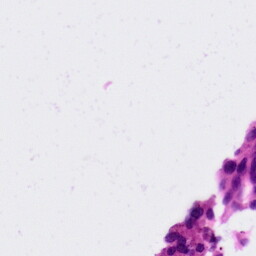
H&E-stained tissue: Ovarian